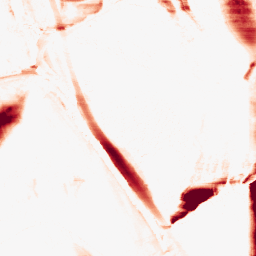
Category: morphological
Decomposition family: morphological_ellipse
Decomposition parameters: operation: opening
width: 5
height: 50
Upsampling method: edge_directed
Upsampling parameters: scale: 2
Upsampling scale: 2